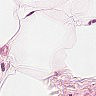
Metastatic tissue present: no